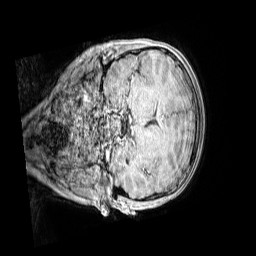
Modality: MP2RAGE
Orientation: coronal
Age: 9
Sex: female
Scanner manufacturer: siemens
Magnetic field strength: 3 T
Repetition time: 4 s
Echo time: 0.00299 s